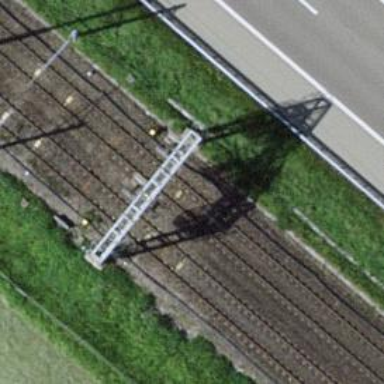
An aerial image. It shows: Railway signal.